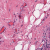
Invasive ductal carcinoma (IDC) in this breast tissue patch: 0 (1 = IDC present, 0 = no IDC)